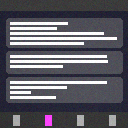
Screen state: on